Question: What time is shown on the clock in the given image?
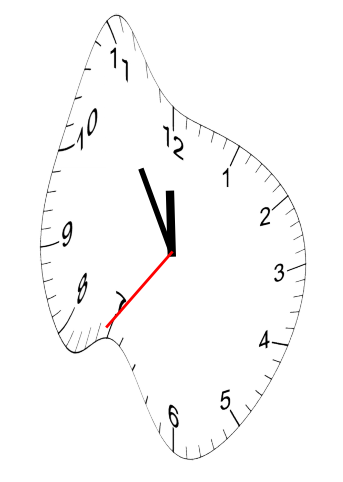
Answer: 11:54:36